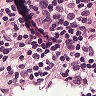
Metastatic tissue present: no